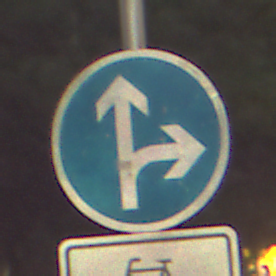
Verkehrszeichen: VorgeschriebeneFahrtrichtungGeradeausOderRechts
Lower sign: EinspurigeFahrzeugeFrei1
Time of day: Night
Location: Outdoor (Suburban)
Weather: Clear
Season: NotSpecified
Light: Artificial